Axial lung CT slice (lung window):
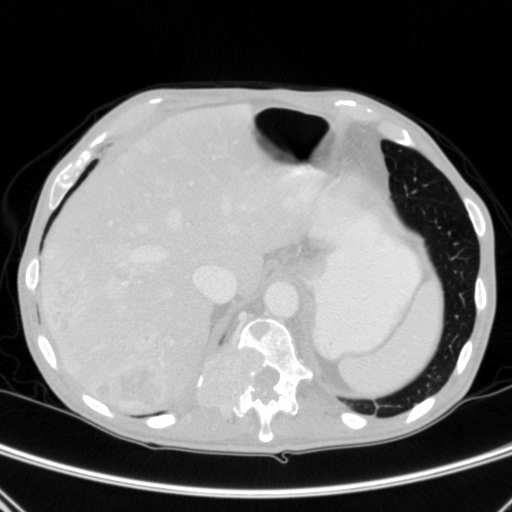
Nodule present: no